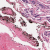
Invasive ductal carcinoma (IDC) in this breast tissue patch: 0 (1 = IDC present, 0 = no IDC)